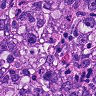
Metastatic tissue present: yes